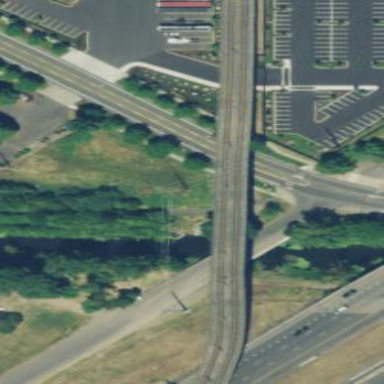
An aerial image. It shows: Viaduct bridge with beam structure.